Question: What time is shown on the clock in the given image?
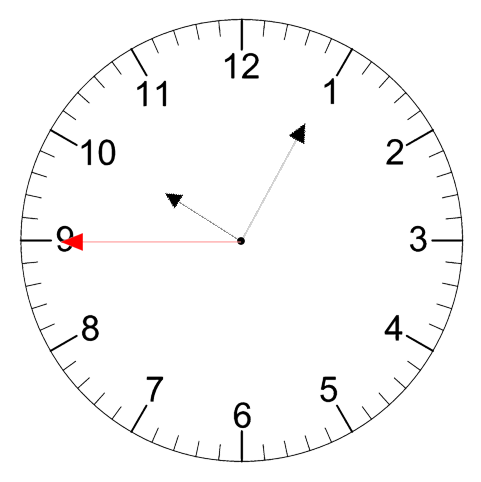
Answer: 10:04:45